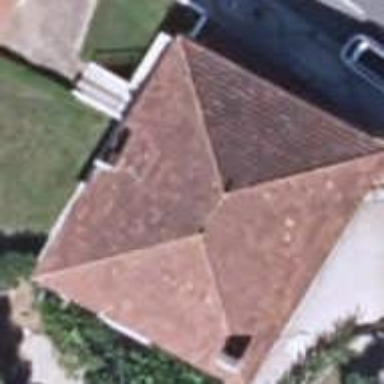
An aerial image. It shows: Simple and straightforward house.